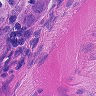
Metastatic tissue present: yes